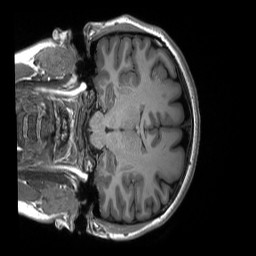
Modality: T1w
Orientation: coronal
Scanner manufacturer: siemens
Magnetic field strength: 3 T
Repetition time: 2.3 s
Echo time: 0.00298 s